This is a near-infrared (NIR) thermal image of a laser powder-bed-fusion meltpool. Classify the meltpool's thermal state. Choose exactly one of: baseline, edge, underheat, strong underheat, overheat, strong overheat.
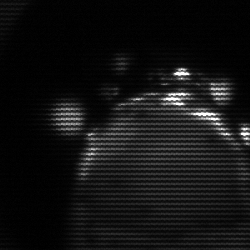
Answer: edge